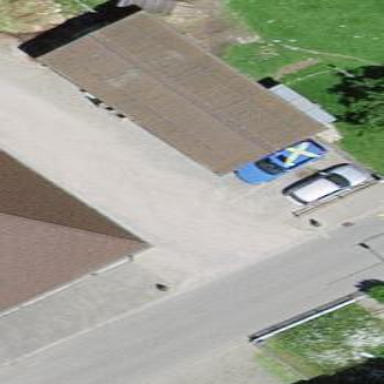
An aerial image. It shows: View of roof of building.